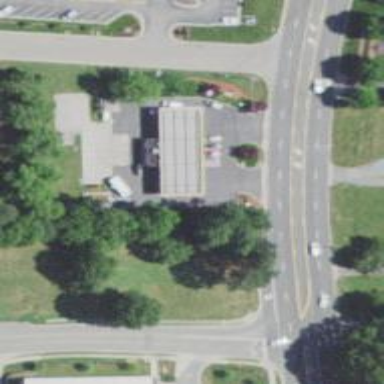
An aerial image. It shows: Convenience shop.